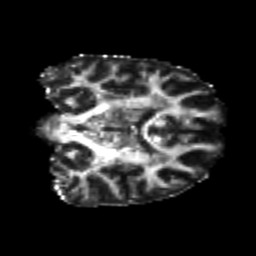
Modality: FA
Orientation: coronal
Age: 19
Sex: male
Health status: healthy
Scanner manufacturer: philips
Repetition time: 7.386 s
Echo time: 0.08599 s